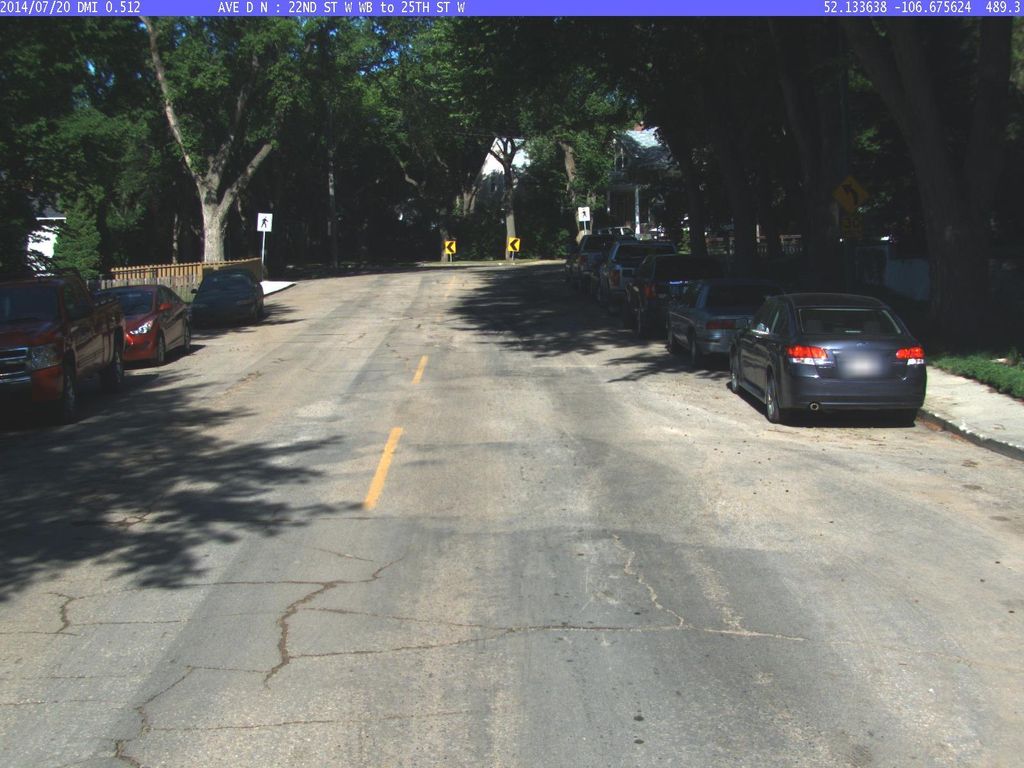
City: saskatoon